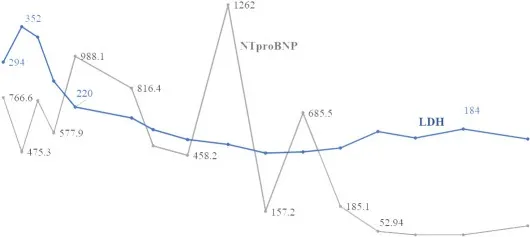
Clinical course. Change in serum LDH and NTproBNP during ICI and BRAFi/MEKi therapy. Serum LDH was elevated before the start of ICI therapy but normalized after two courses. NTproBNP initially decreased after the start of ICI therapy but began increasing after four courses, prompting a switch to BRAFi/MEKi therapy. The NTproBNP value then decreased along with shrinkage of the axillary mass and normalized within two months.
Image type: pathology (immunostaining)